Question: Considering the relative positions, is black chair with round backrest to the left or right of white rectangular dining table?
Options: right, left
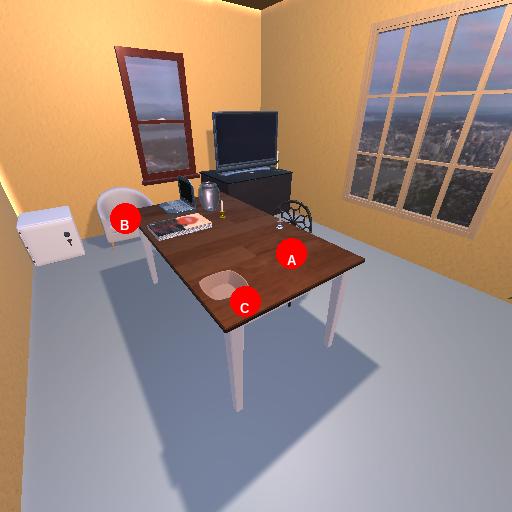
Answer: right